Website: macys
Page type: gifting
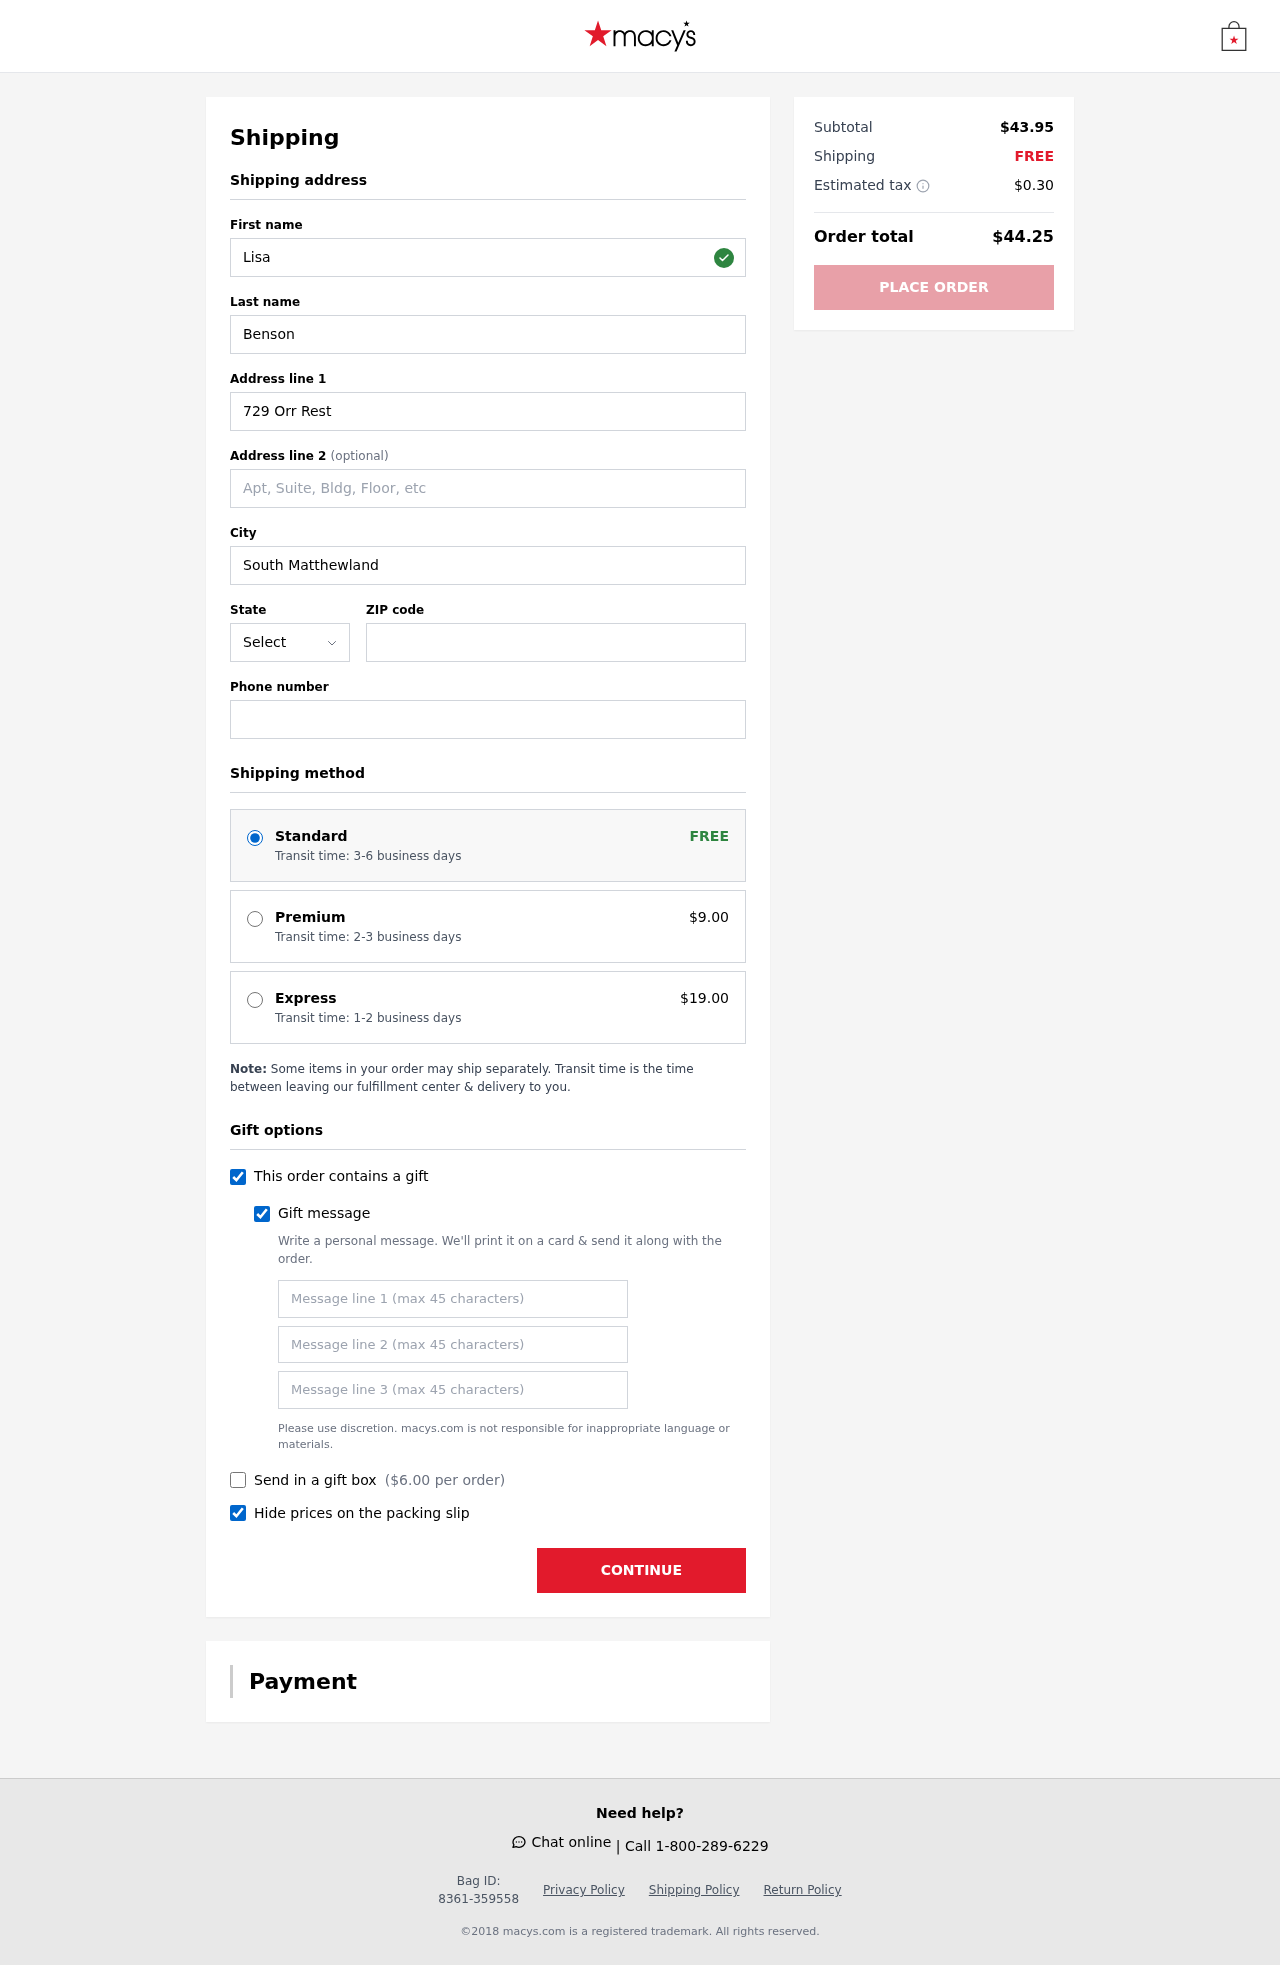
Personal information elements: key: PII_STATE_ABBR
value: DE
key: PII_FIRSTNAME
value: Lisa
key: PII_LASTNAME
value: Benson
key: PII_STREET
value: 729 Orr Rest
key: PII_CITY
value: South Matthewland
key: PII_POSTCODE
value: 91772
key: PII_PHONE
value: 2234496582
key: PII_GIFT_MESSAGE
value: Happy Birthday, Sarah! I know how much you’ve been wanting to hit the pavement with some fresh kicks—so I thought these would be perfect for your next run! Can’t wait to see you crushing those miles! Lisa
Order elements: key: ORDER_SHIPPING_STANDARD
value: Transit time: 3-6 business days
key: ORDER_SHIPPING_PREMIUM
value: Transit time: 2-3 business days
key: ORDER_SHIPPING_PREMIUM_PRICE
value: $9.00
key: ORDER_SHIPPING_EXPRESS
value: Transit time: 1-2 business days
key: ORDER_SHIPPING_EXPRESS_PRICE
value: $19.00
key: ORDER_GIFT_BOX_PRICE
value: $6.00
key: ORDER_SUBTOTAL
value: $43.95
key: ORDER_SHIPPING_COST
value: FREE
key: ORDER_TAX
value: $0.30
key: ORDER_TOTAL
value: $44.25